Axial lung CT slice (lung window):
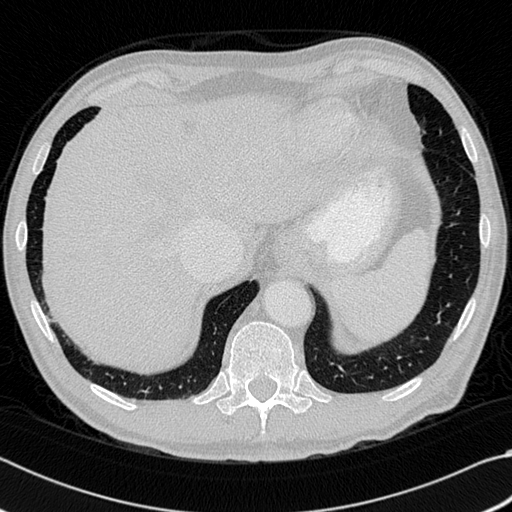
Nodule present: no